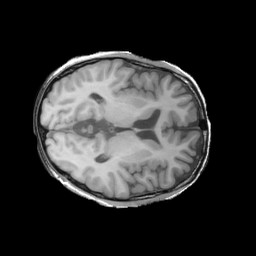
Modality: T1w
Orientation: axial
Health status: ill
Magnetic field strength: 3 T